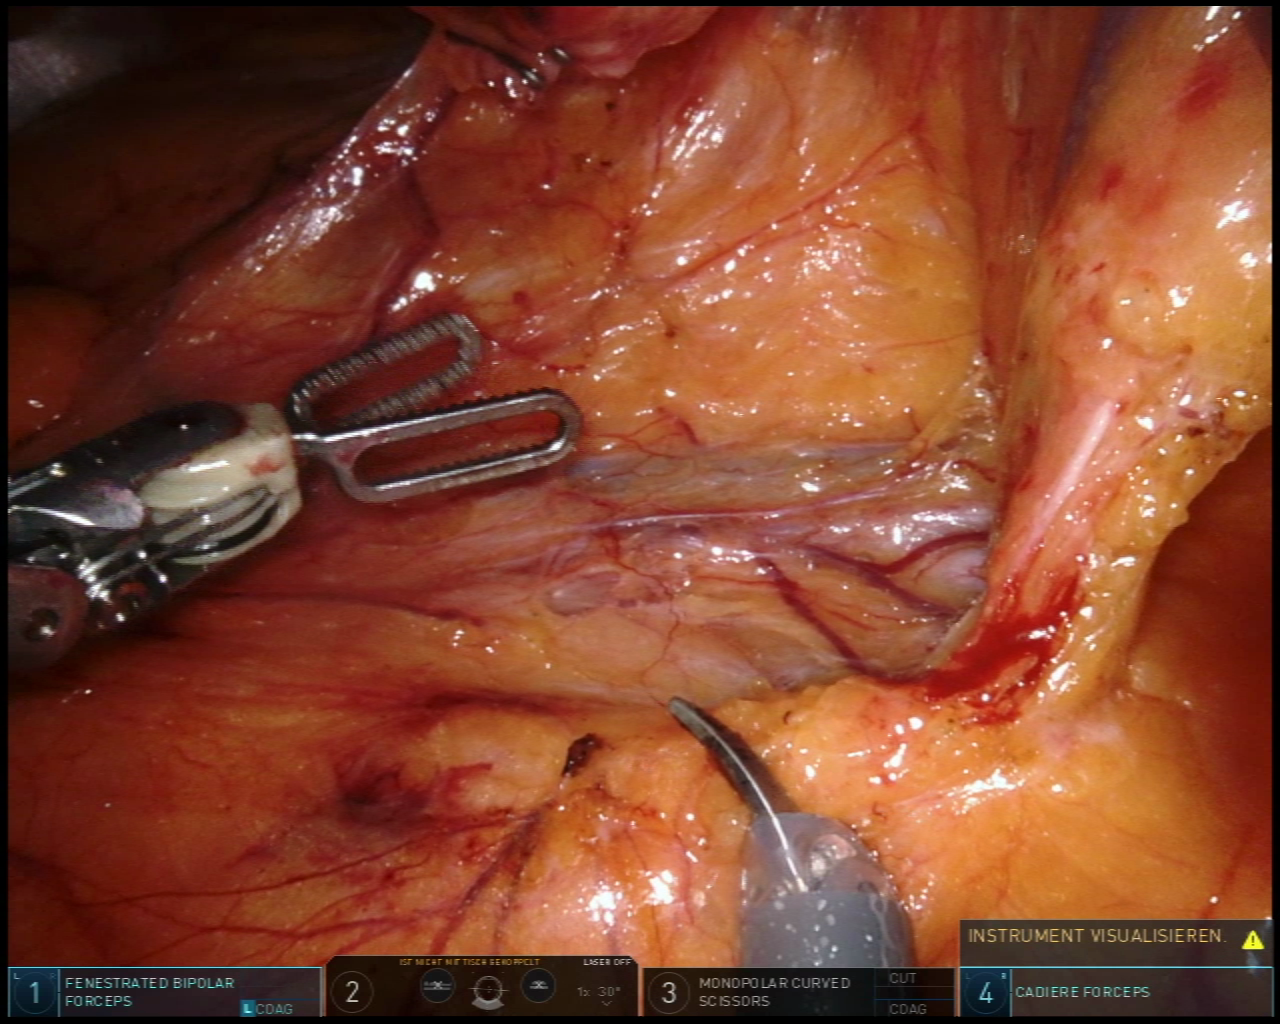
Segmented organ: ureter
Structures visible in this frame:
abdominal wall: no
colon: no
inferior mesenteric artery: no
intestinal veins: no
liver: no
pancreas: no
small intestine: no
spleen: no
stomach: no
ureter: yes
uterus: no
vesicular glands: no